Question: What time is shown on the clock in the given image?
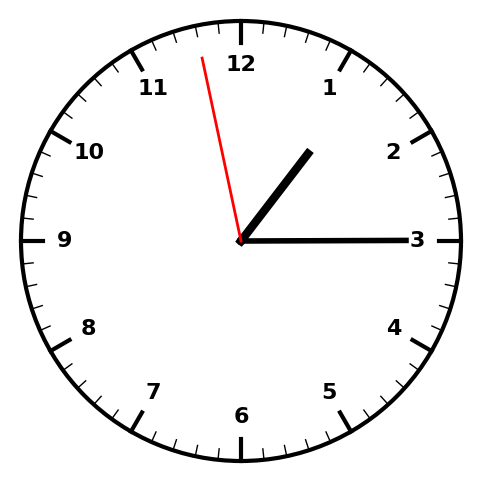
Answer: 01:14:58